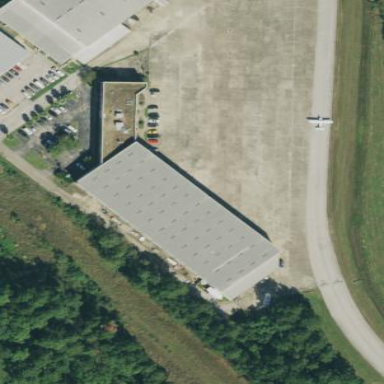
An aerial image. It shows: Hangar building at the airport.